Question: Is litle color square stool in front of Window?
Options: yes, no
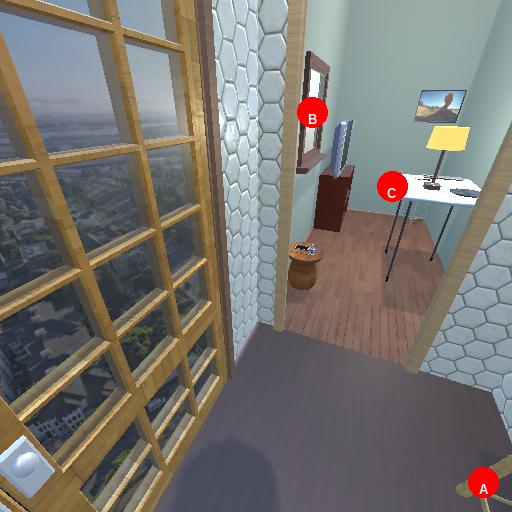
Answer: yes